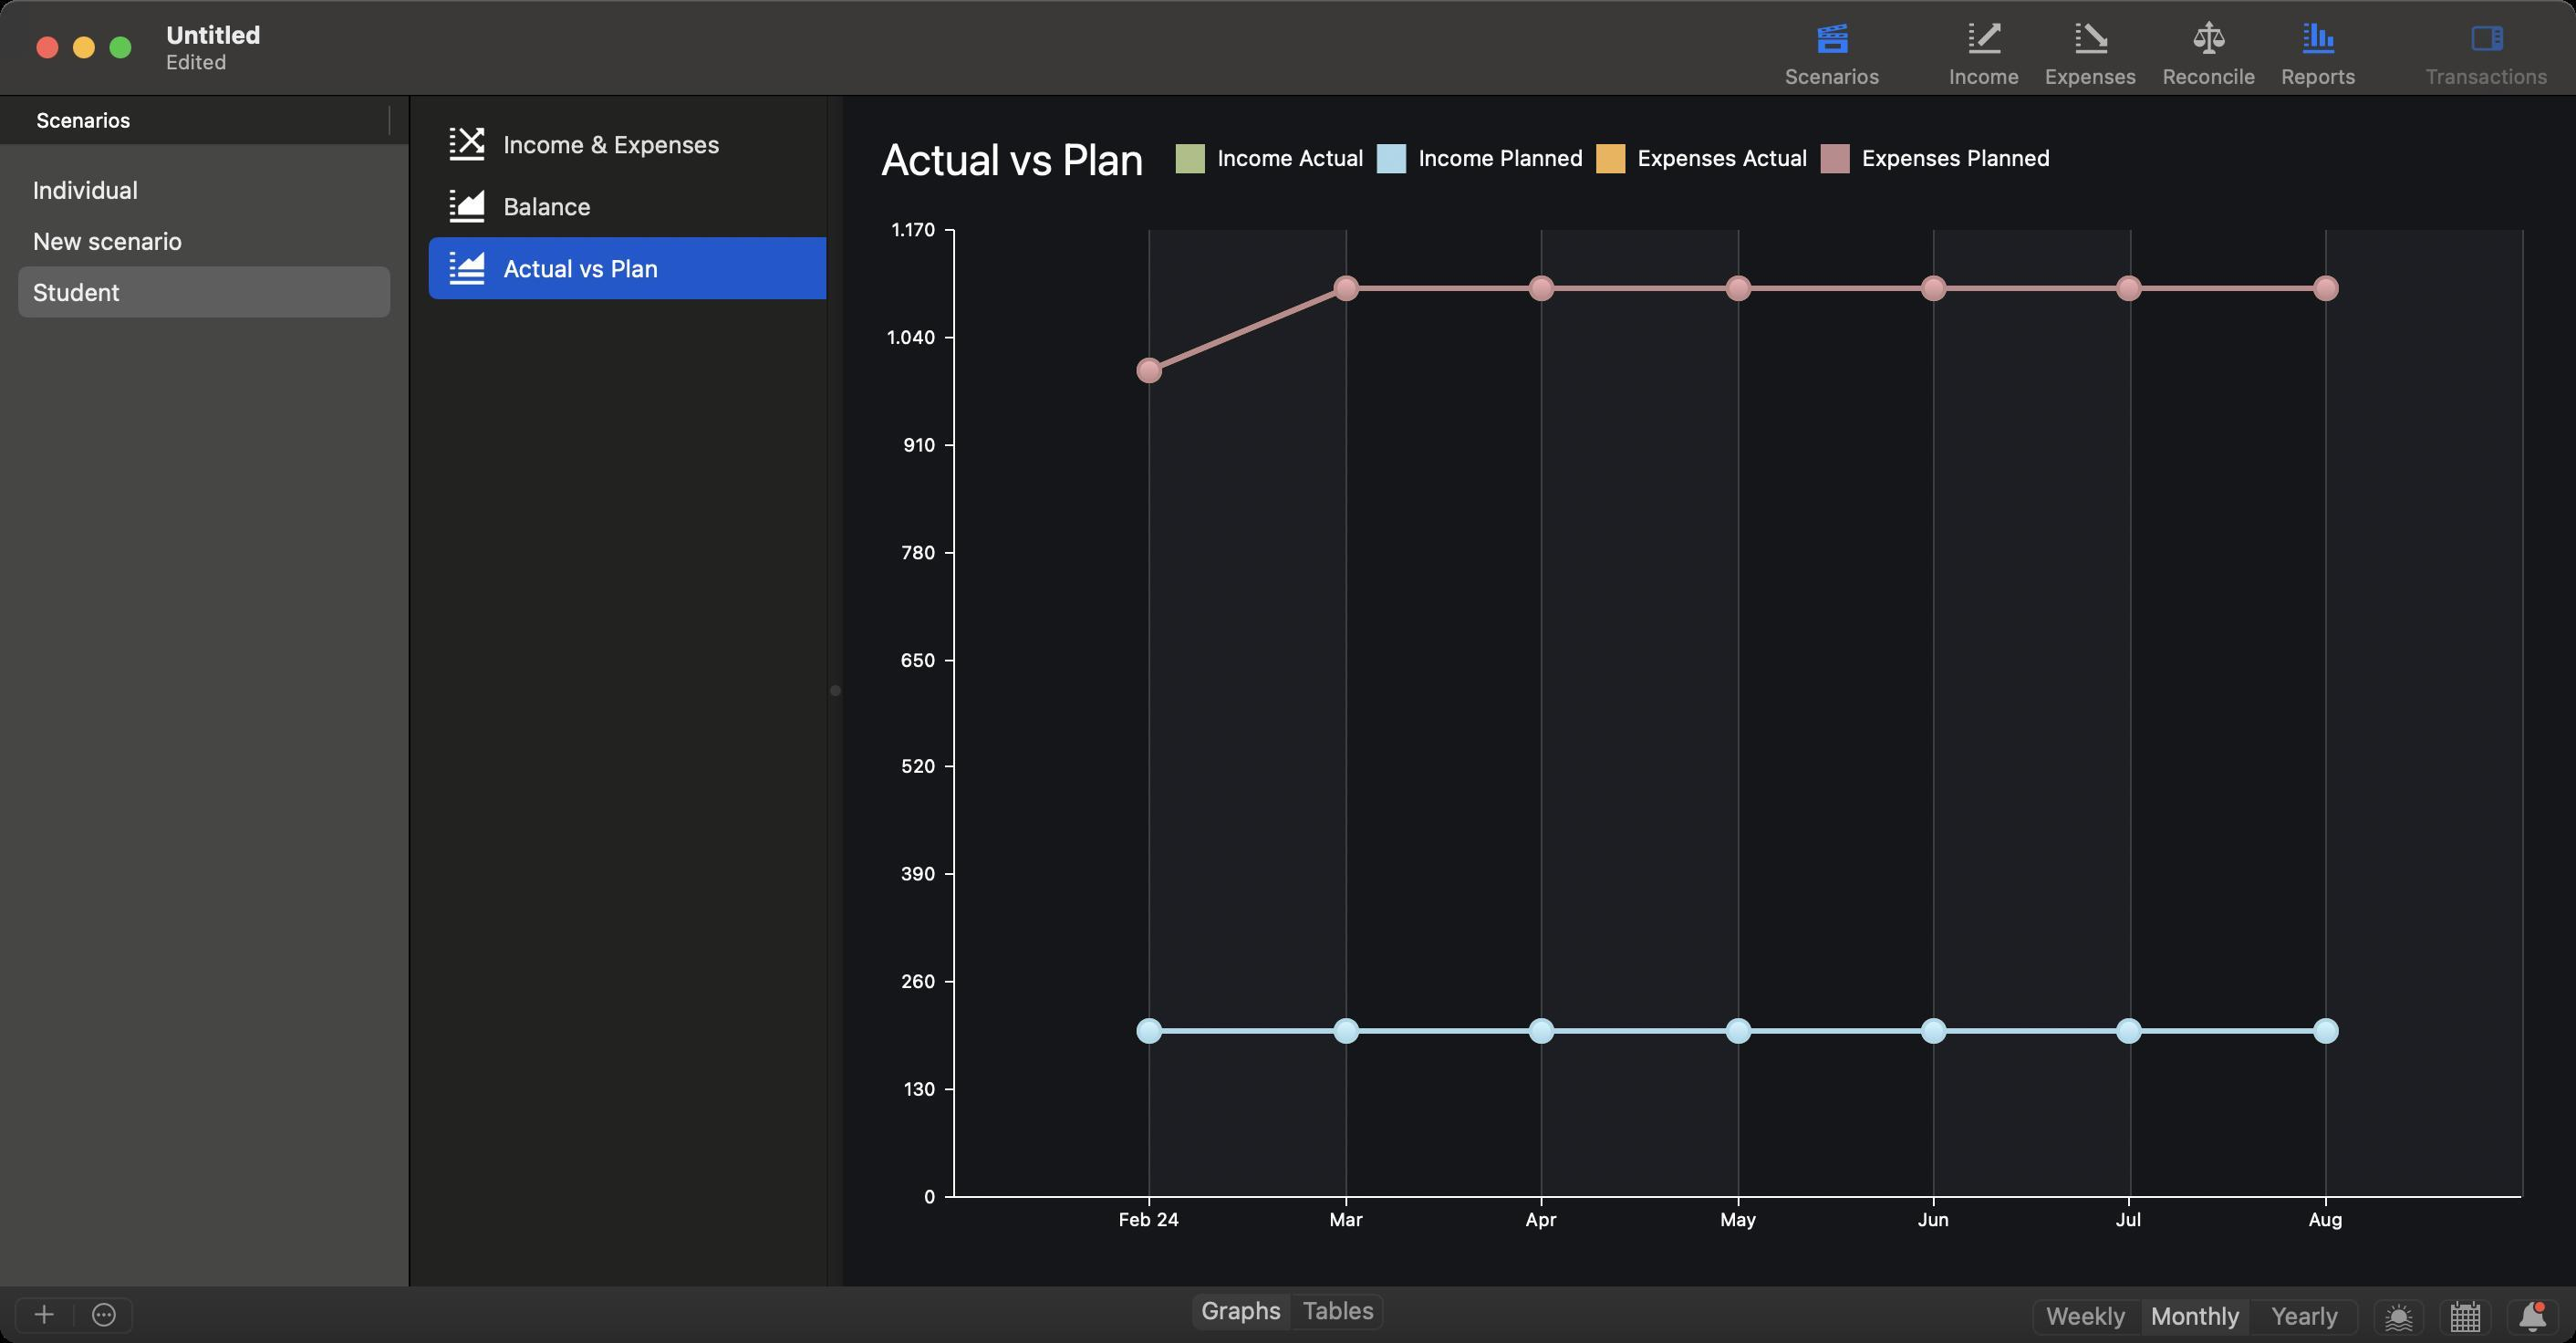
Accessibility tree:
{"name": "Untitled", "role": "AXWindow", "description": null, "role_description": "standard window", "value": null, "position": "184.00;119.00", "size": "1412;736", "children": [{"name": null, "role": "AXGroup", "description": null, "role_description": "group", "value": null, "position": "0.00;705.00", "size": "1412;31", "children": [{"name": null, "role": "AXRadioGroup", "description": null, "role_description": "radio group", "value": "{\n    \"name\": null,\n    \"role\": \"AXRadioButton\",\n    \"description\": \"Graphs\",\n    \"role_description\": \"radio button\",\n    \"value\": 1,\n    \"position\": \"652.50;708.00\",\n    \"size\": \"56;23\",\n    \"children\": []\n}", "position": "652.50;708.00", "size": "107;23", "children": [{"name": null, "role": "AXRadioButton", "description": "Graphs", "role_description": "radio button", "value": 1, "position": "652.50;708.00", "size": "56;23", "children": []}, {"name": null, "role": "AXRadioButton", "description": "Tables", "role_description": "radio button", "value": 0, "position": "708.50;708.00", "size": "51;23", "children": []}]}]}, {"name": null, "role": "AXGroup", "description": null, "role_description": "group", "value": null, "position": "7.00;710.00", "size": "67;23", "children": [{"name": null, "role": "AXMenuButton", "description": "add", "role_description": "menu button", "value": null, "position": "7.00;710.00", "size": "34;23", "children": []}, {"name": null, "role": "AXMenuButton", "description": "action", "role_description": "menu button", "value": null, "position": "41.00;710.00", "size": "33;23", "children": []}]}, {"name": null, "role": "AXRadioGroup", "description": null, "role_description": "radio group", "value": "{\n    \"name\": null,\n    \"role\": \"AXRadioButton\",\n    \"description\": \"Monthly\",\n    \"role_description\": \"radio button\",\n    \"value\": 1,\n    \"position\": \"1174.00;711.00\",\n    \"size\": \"60;23\",\n    \"children\": []\n}", "position": "1113.00;711.00", "size": "181;23", "children": [{"name": null, "role": "AXRadioButton", "description": "Weekly", "role_description": "radio button", "value": 0, "position": "1113.00;711.00", "size": "61;23", "children": []}, {"name": null, "role": "AXRadioButton", "description": "Monthly", "role_description": "radio button", "value": 1, "position": "1174.00;711.00", "size": "60;23", "children": []}, {"name": null, "role": "AXRadioButton", "description": "Yearly", "role_description": "radio button", "value": 0, "position": "1234.00;711.00", "size": "60;23", "children": []}]}, {"name": "", "role": "AXButton", "description": null, "role_description": "button", "value": null, "position": "1300.00;711.00", "size": "30;23", "children": []}, {"name": "", "role": "AXButton", "description": null, "role_description": "button", "value": null, "position": "1336.00;711.00", "size": "31;23", "children": []}, {"name": "", "role": "AXButton", "description": null, "role_description": "button", "value": null, "position": "1373.00;711.00", "size": "31;23", "children": []}, {"name": null, "role": "AXSplitGroup", "description": null, "role_description": "split group", "value": null, "position": "0.00;52.00", "size": "1412;653", "children": [{"name": null, "role": "AXScrollArea", "description": null, "role_description": "scroll area", "value": null, "position": "0.00;52.00", "size": "224;653", "children": [{"name": null, "role": "AXTable", "description": null, "role_description": "table", "value": null, "position": "0.00;80.00", "size": "224;625", "children": [{"name": null, "role": "AXRow", "description": null, "role_description": "table row", "value": null, "position": "0.00;90.00", "size": "224;28", "children": [{"name": null, "role": "AXCell", "description": null, "role_description": "cell", "value": null, "position": "16.00;90.00", "size": "192;28", "children": [{"name": null, "role": "AXTextField", "description": null, "role_description": "text field", "value": "Individual", "position": "16.00;96.00", "size": "194;16", "children": []}]}]}, {"name": null, "role": "AXRow", "description": null, "role_description": "table row", "value": null, "position": "0.00;118.00", "size": "224;28", "children": [{"name": null, "role": "AXCell", "description": null, "role_description": "cell", "value": null, "position": "16.00;118.00", "size": "192;28", "children": [{"name": null, "role": "AXTextField", "description": null, "role_description": "text field", "value": "New scenario", "position": "16.00;124.00", "size": "194;16", "children": []}]}]}, {"name": null, "role": "AXRow", "description": null, "role_description": "table row", "value": null, "position": "0.00;146.00", "size": "224;28", "children": [{"name": null, "role": "AXCell", "description": null, "role_description": "cell", "value": null, "position": "16.00;146.00", "size": "192;28", "children": [{"name": null, "role": "AXTextField", "description": null, "role_description": "text field", "value": "Student", "position": "16.00;152.00", "size": "194;16", "children": []}]}]}, {"name": null, "role": "AXColumn", "description": null, "role_description": "column", "value": null, "position": "10.00;80.00", "size": "204;625", "children": []}, {"name": null, "role": "AXGroup", "description": null, "role_description": "group", "value": null, "position": "0.00;52.00", "size": "224;28", "children": [{"name": "Scenarios", "role": "AXButton", "description": null, "role_description": "sort button", "value": null, "position": "10.00;52.00", "size": "204;28", "children": []}]}]}]}, {"name": null, "role": "AXSplitter", "description": null, "role_description": "splitter", "value": 224.0, "position": "224.00;52.00", "size": "1;653", "children": []}, {"name": null, "role": "AXSplitGroup", "description": null, "role_description": "split group", "value": null, "position": "225.00;52.00", "size": "1187;653", "children": [{"name": null, "role": "AXScrollArea", "description": null, "role_description": "scroll area", "value": null, "position": "225.00;52.00", "size": "247;653", "children": [{"name": null, "role": "AXTable", "description": null, "role_description": "table", "value": null, "position": "225.00;52.00", "size": "247;653", "children": [{"name": null, "role": "AXRow", "description": null, "role_description": "table row", "value": null, "position": "225.00;62.00", "size": "247;34", "children": [{"name": null, "role": "AXCell", "description": null, "role_description": "cell", "value": null, "position": "241.00;63.00", "size": "215;32", "children": [{"name": null, "role": "AXImage", "description": "", "role_description": "image", "value": null, "position": "244.00;67.00", "size": "24;24", "children": []}, {"name": null, "role": "AXStaticText", "description": null, "role_description": "text", "value": "Income & Expenses", "position": "274.00;71.00", "size": "180;16", "children": []}]}]}, {"name": null, "role": "AXRow", "description": null, "role_description": "table row", "value": null, "position": "225.00;96.00", "size": "247;34", "children": [{"name": null, "role": "AXCell", "description": null, "role_description": "cell", "value": null, "position": "241.00;97.00", "size": "215;32", "children": [{"name": null, "role": "AXImage", "description": "", "role_description": "image", "value": null, "position": "244.00;101.00", "size": "24;24", "children": []}, {"name": null, "role": "AXStaticText", "description": null, "role_description": "text", "value": "Balance", "position": "274.00;105.00", "size": "180;16", "children": []}]}]}, {"name": null, "role": "AXRow", "description": null, "role_description": "table row", "value": null, "position": "225.00;130.00", "size": "247;34", "children": [{"name": null, "role": "AXCell", "description": null, "role_description": "cell", "value": null, "position": "241.00;131.00", "size": "215;32", "children": [{"name": null, "role": "AXImage", "description": "", "role_description": "image", "value": null, "position": "244.00;135.00", "size": "24;24", "children": []}, {"name": null, "role": "AXStaticText", "description": null, "role_description": "text", "value": "Actual vs Plan", "position": "274.00;139.00", "size": "180;16", "children": []}]}]}, {"name": null, "role": "AXColumn", "description": null, "role_description": "column", "value": null, "position": "235.00;52.00", "size": "227;653", "children": []}]}]}, {"name": null, "role": "AXSplitter", "description": null, "role_description": "splitter", "value": 228.0, "position": "453.00;52.00", "size": "10;653", "children": []}, {"name": null, "role": "AXStaticText", "description": null, "role_description": "text", "value": "Actual vs Plan", "position": "481.00;73.00", "size": "148;28", "children": []}, {"name": null, "role": "AXScrollArea", "description": null, "role_description": "scroll area", "value": null, "position": "463.00;116.00", "size": "929;589", "children": [{"name": null, "role": "AXImage", "description": "", "role_description": "image", "value": null, "position": "463.00;705.00", "size": "0;0", "children": []}, {"name": null, "role": "AXImage", "description": "", "role_description": "image", "value": null, "position": "463.00;116.00", "size": "60;589", "children": []}]}]}, {"name": null, "role": "AXSplitter", "description": null, "role_description": "splitter", "value": 1187.0, "position": "1412.00;52.00", "size": "1;653", "children": []}]}, {"name": null, "role": "AXToolbar", "description": null, "role_description": "toolbar", "value": null, "position": "0.00;0.00", "size": "1412;52", "children": [{"name": "Scenarios", "role": "AXCheckBox", "description": null, "role_description": "checkbox", "value": 1, "position": "971.50;0.00", "size": "66;52", "children": []}, {"name": "Income", "role": "AXCheckBox", "description": null, "role_description": "checkbox", "value": 0, "position": "1061.50;0.00", "size": "52;52", "children": []}, {"name": "Expenses", "role": "AXCheckBox", "description": null, "role_description": "checkbox", "value": 0, "position": "1114.00;0.00", "size": "64;52", "children": []}, {"name": "Reconcile", "role": "AXCheckBox", "description": null, "role_description": "checkbox", "value": 0, "position": "1178.50;0.00", "size": "65;52", "children": []}, {"name": "Reports", "role": "AXCheckBox", "description": null, "role_description": "checkbox", "value": 1, "position": "1243.50;0.00", "size": "55;52", "children": []}, {"name": "Transactions", "role": "AXCheckBox", "description": null, "role_description": "checkbox", "value": 1, "position": "1322.50;0.00", "size": "82;52", "children": []}]}, {"name": null, "role": "AXButton", "description": null, "role_description": "close button", "value": null, "position": "19.00;18.00", "size": "14;16", "children": []}, {"name": null, "role": "AXButton", "description": null, "role_description": "full screen button", "value": null, "position": "59.00;18.00", "size": "14;16", "children": [{"name": null, "role": "AXGroup", "description": null, "role_description": "group", "value": null, "position": "59.00;18.00", "size": "14;16", "children": [{"name": null, "role": "AXGroup", "description": null, "role_description": "group", "value": null, "position": "59.00;18.00", "size": "14;16", "children": []}]}]}, {"name": null, "role": "AXButton", "description": null, "role_description": "minimize button", "value": null, "position": "39.00;18.00", "size": "14;16", "children": []}, {"name": null, "role": "AXStaticText", "description": null, "role_description": "text", "value": "Untitled", "position": "87.00;0.00", "size": "884;52", "children": []}]}